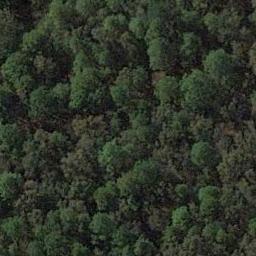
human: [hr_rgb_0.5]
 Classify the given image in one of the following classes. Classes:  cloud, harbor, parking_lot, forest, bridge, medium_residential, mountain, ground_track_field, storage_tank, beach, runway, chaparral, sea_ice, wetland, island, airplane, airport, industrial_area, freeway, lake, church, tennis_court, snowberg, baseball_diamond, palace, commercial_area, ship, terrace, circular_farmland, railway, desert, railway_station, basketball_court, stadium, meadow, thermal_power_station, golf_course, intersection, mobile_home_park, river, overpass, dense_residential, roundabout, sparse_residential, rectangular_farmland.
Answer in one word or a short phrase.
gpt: forest